Question: I am trying to develop a timeline chart on d3.js. As you will see on the image below, I cannot position the triangles on the same orientation with the y-axis values. The milestones are positioned in the middle of the related y-axis component.
yaxis initiation code fragment:
'''
var x = d3.time.scale().rangeRound([0, self.config.width]);
var y = d3.scale.ordinal().rangeRoundBands([self.config.height, 0]);
var xAxis = d3.svg.axis().scale(x).orient("bottom").tickSubdivide(4).tickSize(6, 3, 0);//.ticks(d3.time.months,4)
var yAxis = d3.svg.axis().scale(y).orient("left").tickSize(4);
'''
appending y axis to svg:
'''
svg.append("g")
.attr("class", "y axis")
.call(yAxis);
'''
the code fragment for milestones:
'''
var abs = svg.selectAll(".milestone")
.data(data)
.enter().append("g");
abs.selectAll("symbol")
.data(function(d) {
return d.milestoneList;
})
.enter().append("svg:path")
.attr("transform", function(d) {
return "translate(" + x(d.deadline) + "," + y(d.name) + ")";
})
.attr("d", d3.svg.symbol().type("triangle-down"));
'''
For instance FG55 y-axis is set: 'translate(0,423)' although the milestones from FG55 are set 'translate(<xValue for each>,376)' so there are 47px difference on y
How can I position the yaxis labels and ticks properly?

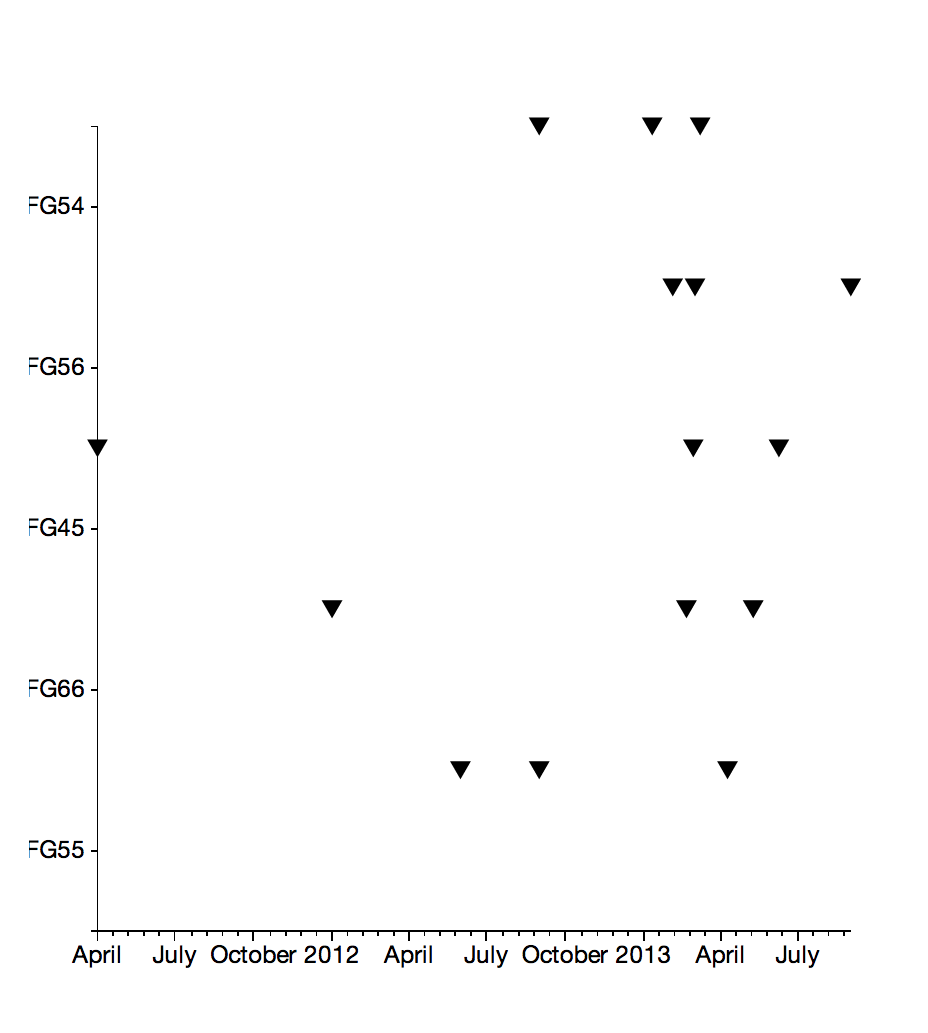
Answer: I modified my code as it follows:
Old code
'''
var y = d3.scale.ordinal().rangeRoundBands([self.config.height, 0]);
'''
New Code
'''
var y = d3.scale.ordinal().rangePoints([self.config.height, 0], 1.5);
'''